Field crop: maize
Growth stage: 1
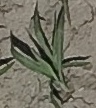
Species: sorghum